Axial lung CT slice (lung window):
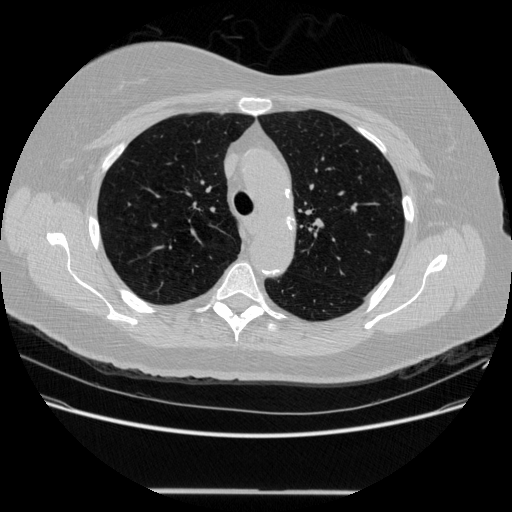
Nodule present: no